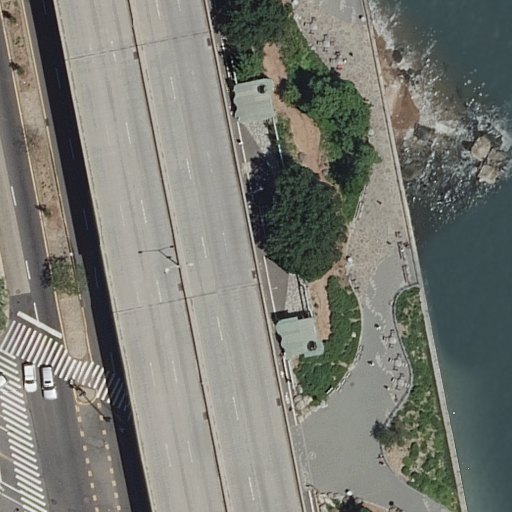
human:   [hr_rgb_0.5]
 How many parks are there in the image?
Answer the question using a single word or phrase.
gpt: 1

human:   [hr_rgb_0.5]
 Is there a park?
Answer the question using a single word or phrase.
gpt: yes

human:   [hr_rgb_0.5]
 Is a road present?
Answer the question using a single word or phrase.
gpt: yes

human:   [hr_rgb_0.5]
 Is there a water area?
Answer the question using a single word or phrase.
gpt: yes

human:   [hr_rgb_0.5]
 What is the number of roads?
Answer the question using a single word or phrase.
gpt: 16

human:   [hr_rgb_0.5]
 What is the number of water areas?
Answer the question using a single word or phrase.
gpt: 1

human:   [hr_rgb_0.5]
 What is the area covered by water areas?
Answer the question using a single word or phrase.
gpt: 2124m2

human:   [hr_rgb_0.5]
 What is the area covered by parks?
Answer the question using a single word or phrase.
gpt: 2744m2

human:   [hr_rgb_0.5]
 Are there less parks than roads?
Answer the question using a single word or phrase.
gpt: yes

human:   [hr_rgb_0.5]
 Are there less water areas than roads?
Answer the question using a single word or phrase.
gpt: yes

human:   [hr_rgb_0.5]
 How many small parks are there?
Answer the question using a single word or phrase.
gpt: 0

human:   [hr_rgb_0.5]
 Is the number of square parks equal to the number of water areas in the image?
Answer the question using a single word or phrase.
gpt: no

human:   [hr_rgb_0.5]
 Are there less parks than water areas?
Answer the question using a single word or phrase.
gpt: no

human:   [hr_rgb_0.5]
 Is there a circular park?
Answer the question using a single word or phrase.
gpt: no

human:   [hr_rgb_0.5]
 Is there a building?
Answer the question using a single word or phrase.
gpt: no

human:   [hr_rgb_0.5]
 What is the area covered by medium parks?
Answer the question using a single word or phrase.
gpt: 0m2

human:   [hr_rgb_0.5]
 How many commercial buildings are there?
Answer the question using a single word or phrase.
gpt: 0

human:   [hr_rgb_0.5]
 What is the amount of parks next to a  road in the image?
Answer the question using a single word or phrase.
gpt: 1

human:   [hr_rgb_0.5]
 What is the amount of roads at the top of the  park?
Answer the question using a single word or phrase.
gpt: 16

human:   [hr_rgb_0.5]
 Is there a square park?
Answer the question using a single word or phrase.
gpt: no

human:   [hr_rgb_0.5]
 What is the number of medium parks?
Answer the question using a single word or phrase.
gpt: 0

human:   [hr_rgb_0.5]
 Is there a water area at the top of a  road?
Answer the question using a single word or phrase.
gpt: no

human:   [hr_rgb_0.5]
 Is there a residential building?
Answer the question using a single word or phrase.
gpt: no

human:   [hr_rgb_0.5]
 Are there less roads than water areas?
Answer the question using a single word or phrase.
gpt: no

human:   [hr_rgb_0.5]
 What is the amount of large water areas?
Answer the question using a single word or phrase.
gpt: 1

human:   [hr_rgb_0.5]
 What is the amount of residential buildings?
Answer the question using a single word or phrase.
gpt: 0

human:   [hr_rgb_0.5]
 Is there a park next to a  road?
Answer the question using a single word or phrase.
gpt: yes

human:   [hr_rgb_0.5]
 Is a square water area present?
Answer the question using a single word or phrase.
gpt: no

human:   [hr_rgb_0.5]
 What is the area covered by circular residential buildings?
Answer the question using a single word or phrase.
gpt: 0m2

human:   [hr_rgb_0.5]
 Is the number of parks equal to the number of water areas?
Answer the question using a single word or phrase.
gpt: yes

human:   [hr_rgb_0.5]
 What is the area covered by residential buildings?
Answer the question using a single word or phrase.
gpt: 0m2

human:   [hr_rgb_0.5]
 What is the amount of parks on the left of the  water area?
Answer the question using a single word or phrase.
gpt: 0

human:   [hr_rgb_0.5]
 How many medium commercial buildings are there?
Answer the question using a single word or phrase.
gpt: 0

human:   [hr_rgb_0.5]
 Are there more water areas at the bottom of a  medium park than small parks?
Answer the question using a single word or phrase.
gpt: no

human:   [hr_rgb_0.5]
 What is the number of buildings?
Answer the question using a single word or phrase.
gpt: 0

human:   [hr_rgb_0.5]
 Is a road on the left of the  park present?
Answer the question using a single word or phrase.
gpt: yes

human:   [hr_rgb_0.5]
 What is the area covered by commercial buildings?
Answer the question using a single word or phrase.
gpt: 0m2

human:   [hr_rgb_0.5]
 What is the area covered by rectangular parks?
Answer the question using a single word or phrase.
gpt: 2744m2

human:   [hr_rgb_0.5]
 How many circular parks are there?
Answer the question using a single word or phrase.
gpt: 0

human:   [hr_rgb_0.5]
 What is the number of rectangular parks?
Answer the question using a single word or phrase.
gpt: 1

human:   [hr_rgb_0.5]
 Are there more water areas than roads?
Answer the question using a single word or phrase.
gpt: no

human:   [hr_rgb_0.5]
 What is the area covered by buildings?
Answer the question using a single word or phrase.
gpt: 0m2

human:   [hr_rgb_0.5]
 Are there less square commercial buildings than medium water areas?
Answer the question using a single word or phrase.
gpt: no

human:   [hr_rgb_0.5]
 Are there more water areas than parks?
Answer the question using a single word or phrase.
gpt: no

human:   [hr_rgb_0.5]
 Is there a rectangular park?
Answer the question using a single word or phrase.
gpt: yes

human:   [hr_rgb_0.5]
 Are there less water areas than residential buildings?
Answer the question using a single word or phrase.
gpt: no

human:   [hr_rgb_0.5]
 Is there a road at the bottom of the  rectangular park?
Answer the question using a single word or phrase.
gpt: no

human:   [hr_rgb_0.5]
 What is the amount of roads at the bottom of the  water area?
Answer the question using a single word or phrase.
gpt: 10

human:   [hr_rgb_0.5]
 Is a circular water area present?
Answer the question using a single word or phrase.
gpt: no

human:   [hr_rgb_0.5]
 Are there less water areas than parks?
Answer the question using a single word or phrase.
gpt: no

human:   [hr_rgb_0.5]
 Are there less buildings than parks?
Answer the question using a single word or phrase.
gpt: yes

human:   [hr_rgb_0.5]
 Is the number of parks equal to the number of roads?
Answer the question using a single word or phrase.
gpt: no

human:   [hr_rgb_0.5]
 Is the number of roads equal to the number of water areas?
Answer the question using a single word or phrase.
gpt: no

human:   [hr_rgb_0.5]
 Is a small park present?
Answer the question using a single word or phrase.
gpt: no

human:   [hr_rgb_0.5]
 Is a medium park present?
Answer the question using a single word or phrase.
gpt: no

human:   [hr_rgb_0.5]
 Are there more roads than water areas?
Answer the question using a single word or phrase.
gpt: yes

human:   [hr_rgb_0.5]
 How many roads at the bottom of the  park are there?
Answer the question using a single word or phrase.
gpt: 0

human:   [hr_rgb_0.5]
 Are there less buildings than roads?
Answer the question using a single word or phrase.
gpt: yes

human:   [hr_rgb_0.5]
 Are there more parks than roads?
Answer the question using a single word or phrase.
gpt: no

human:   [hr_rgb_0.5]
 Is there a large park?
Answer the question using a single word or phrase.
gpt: yes

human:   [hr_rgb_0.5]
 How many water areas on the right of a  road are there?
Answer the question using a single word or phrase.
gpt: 1

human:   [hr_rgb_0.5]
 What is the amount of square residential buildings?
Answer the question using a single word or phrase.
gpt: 0

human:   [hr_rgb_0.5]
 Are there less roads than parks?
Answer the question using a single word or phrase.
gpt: no

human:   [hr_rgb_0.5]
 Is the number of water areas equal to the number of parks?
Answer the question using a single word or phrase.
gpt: yes